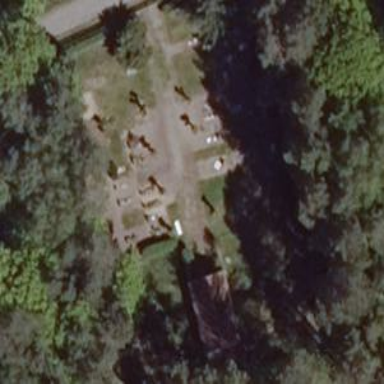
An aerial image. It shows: Cemetery.